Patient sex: M
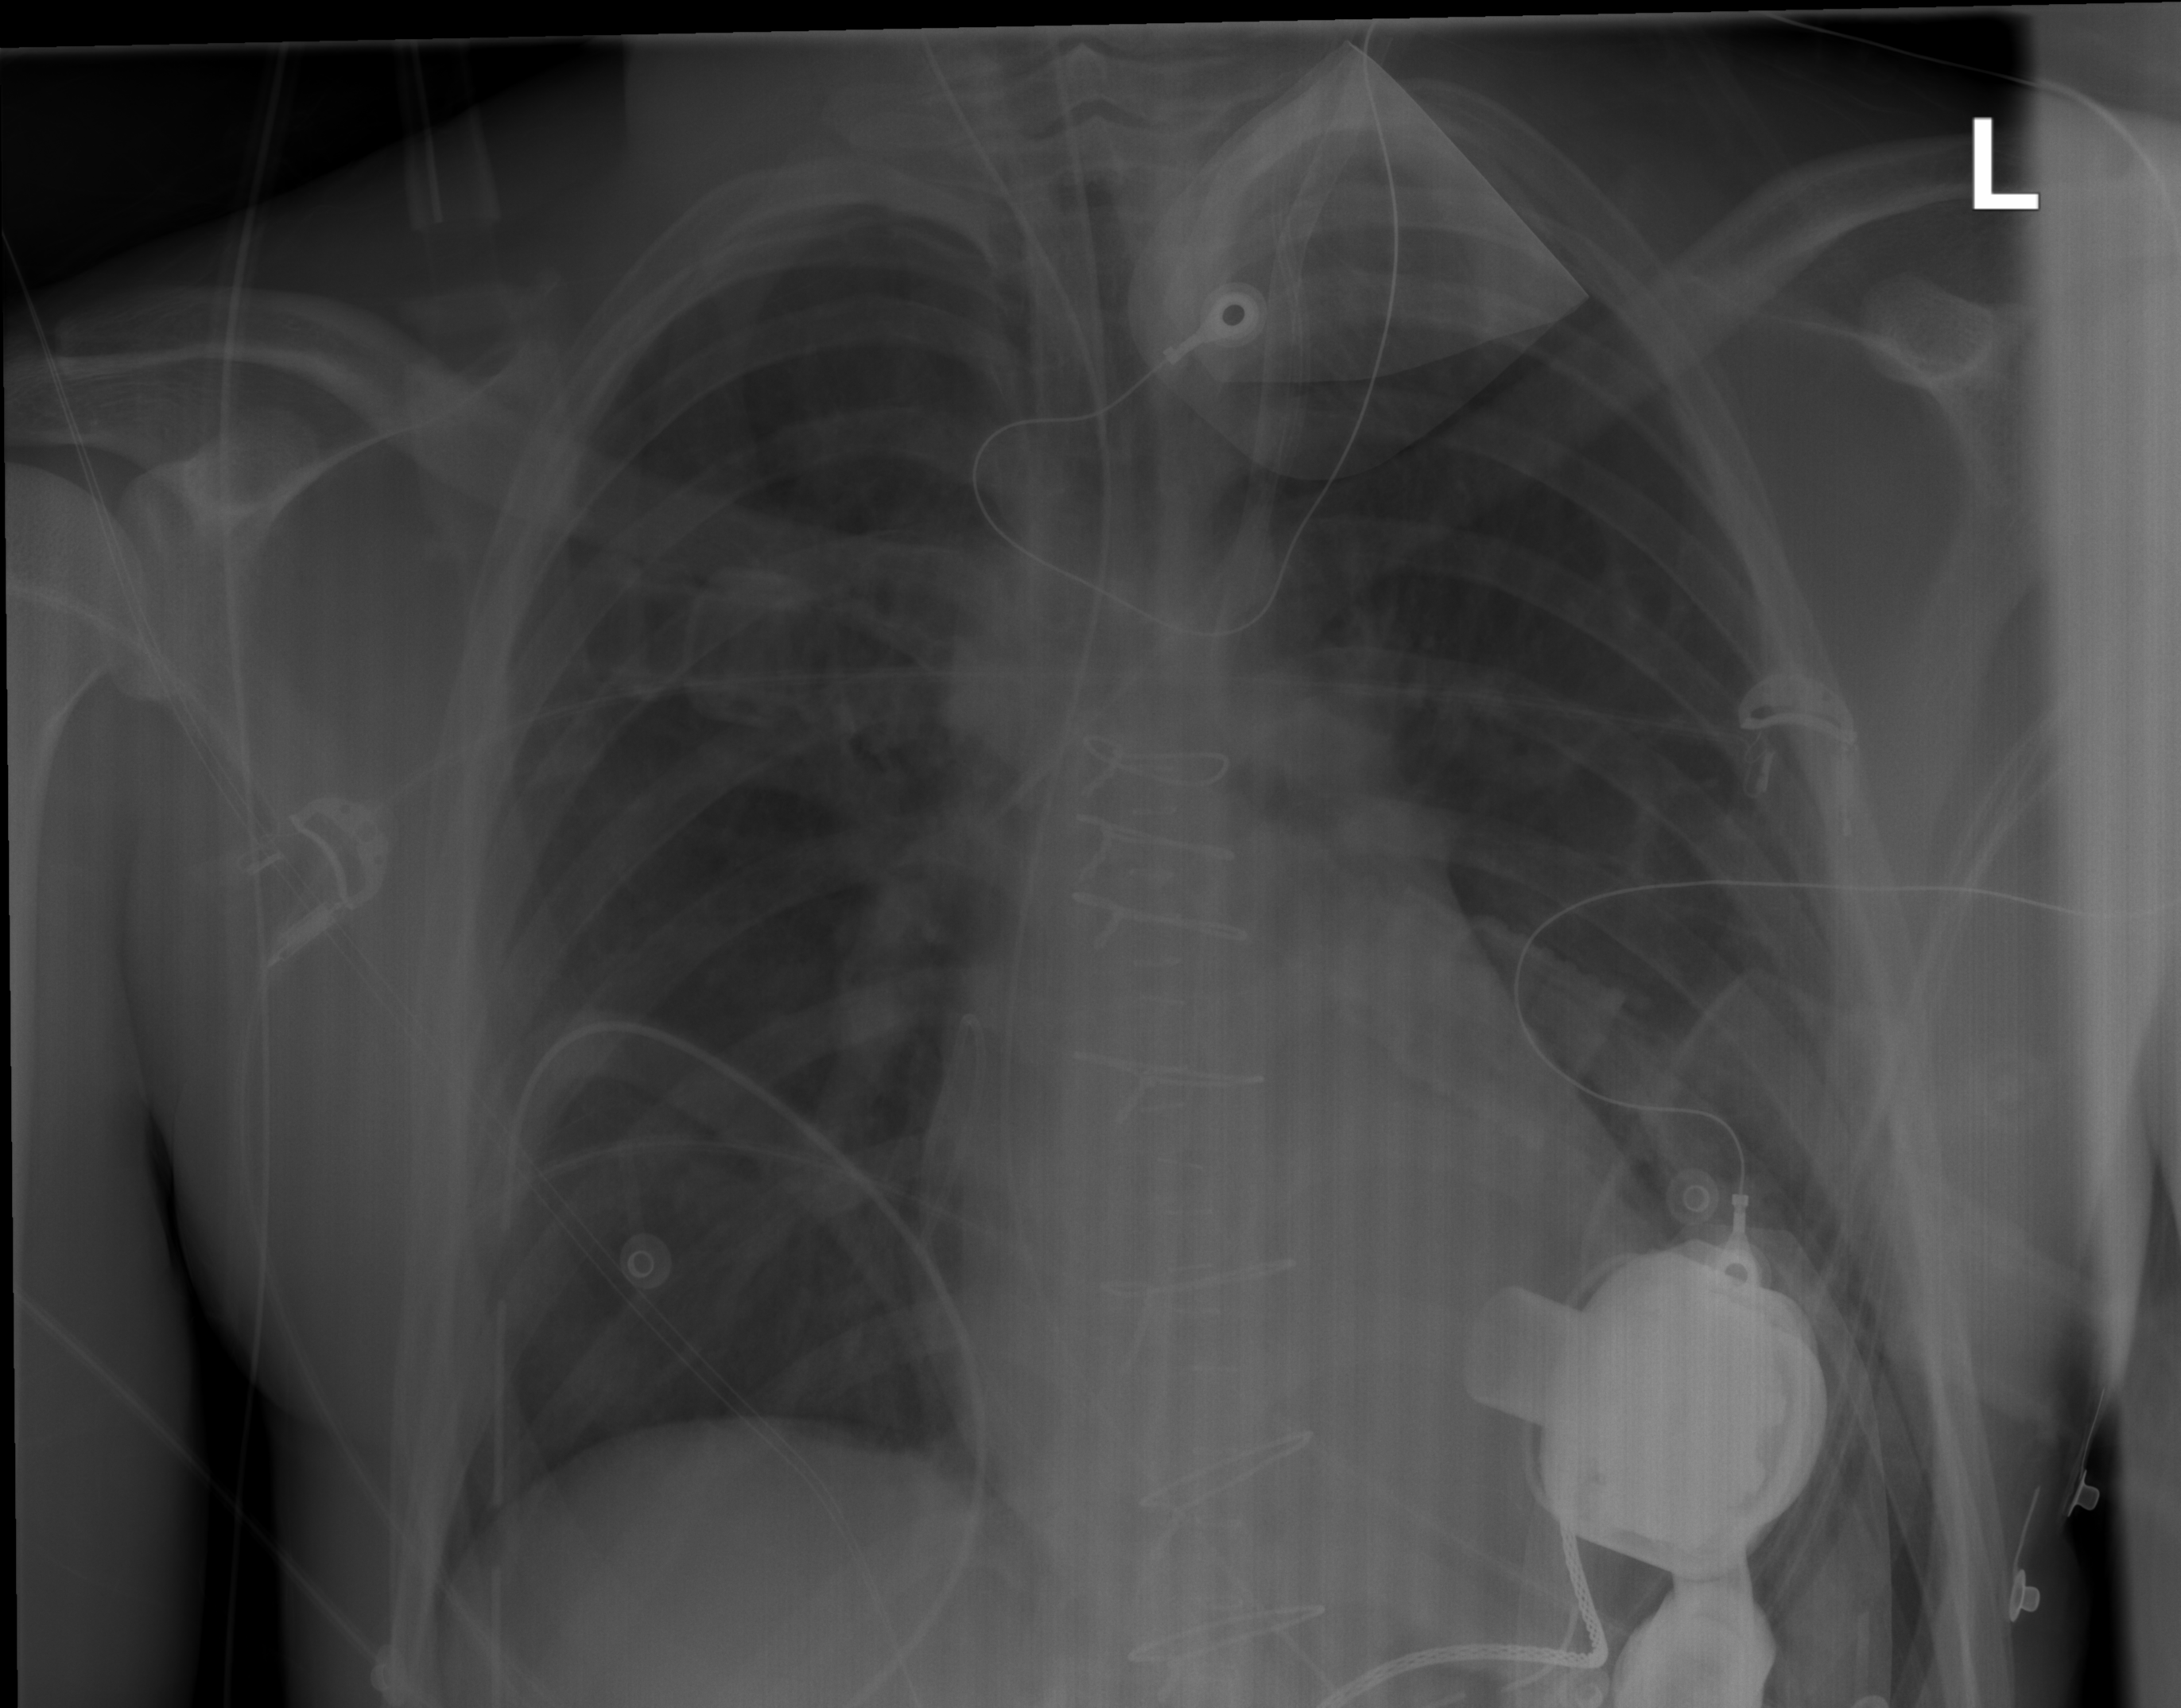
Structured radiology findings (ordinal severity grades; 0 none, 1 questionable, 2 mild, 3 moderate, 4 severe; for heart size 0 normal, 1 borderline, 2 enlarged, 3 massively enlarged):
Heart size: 2
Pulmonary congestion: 0
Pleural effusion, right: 0
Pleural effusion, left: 0
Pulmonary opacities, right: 2
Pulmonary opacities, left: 0
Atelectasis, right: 2
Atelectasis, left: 0